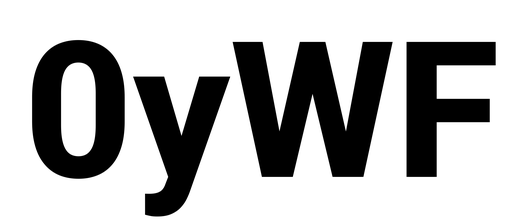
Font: Roboto_ExtraBold